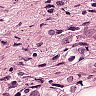
Metastatic tissue present: yes